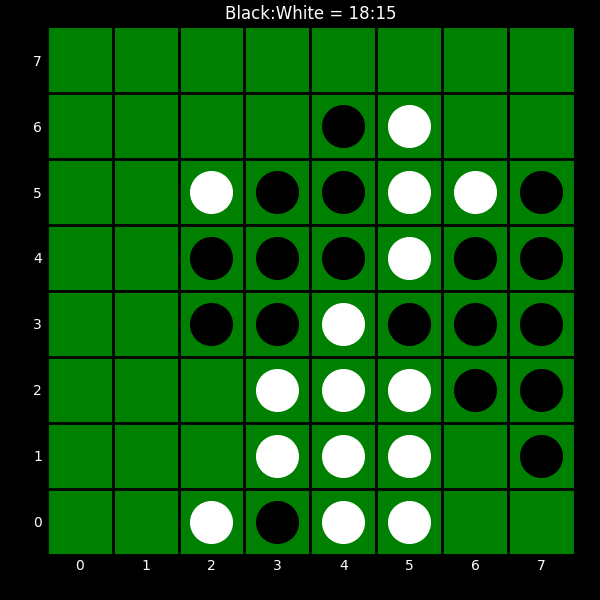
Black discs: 18
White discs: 15